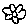
Label: flower